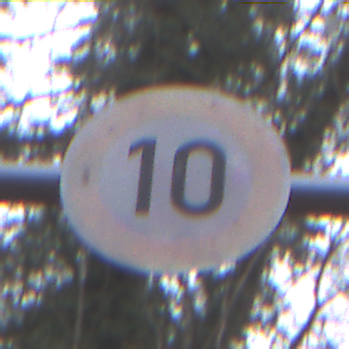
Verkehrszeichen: Geschwindigkeit10
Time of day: MorningAfternoon
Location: Outdoor (Nature)
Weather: Overcast
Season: Autumn
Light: Natural